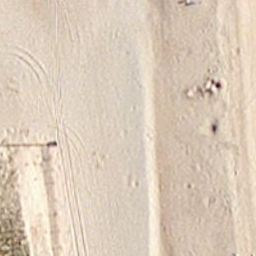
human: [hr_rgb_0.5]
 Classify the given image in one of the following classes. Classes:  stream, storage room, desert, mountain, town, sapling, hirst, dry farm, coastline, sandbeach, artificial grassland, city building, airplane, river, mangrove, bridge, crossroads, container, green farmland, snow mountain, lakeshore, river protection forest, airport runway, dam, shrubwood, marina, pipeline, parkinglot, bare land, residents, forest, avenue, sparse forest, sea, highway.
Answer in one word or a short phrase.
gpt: sandbeach